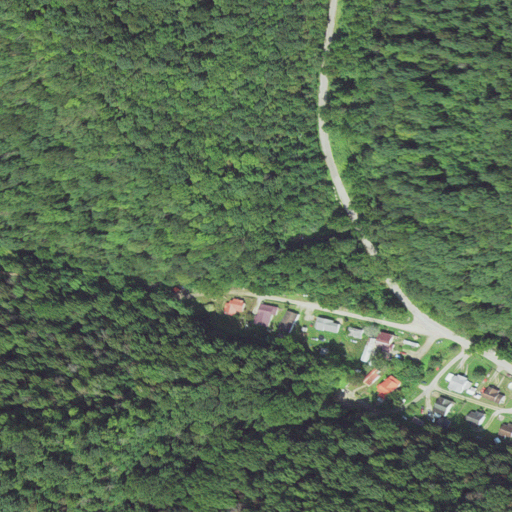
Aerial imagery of valley in West Virginia named Burnett Hollow containing deciduous forest, open development, low intensity development, and mixed forest